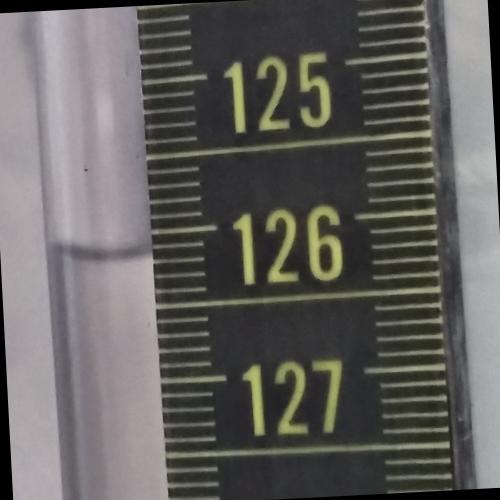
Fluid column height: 126.1 cm